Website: apple
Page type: customer-info-address
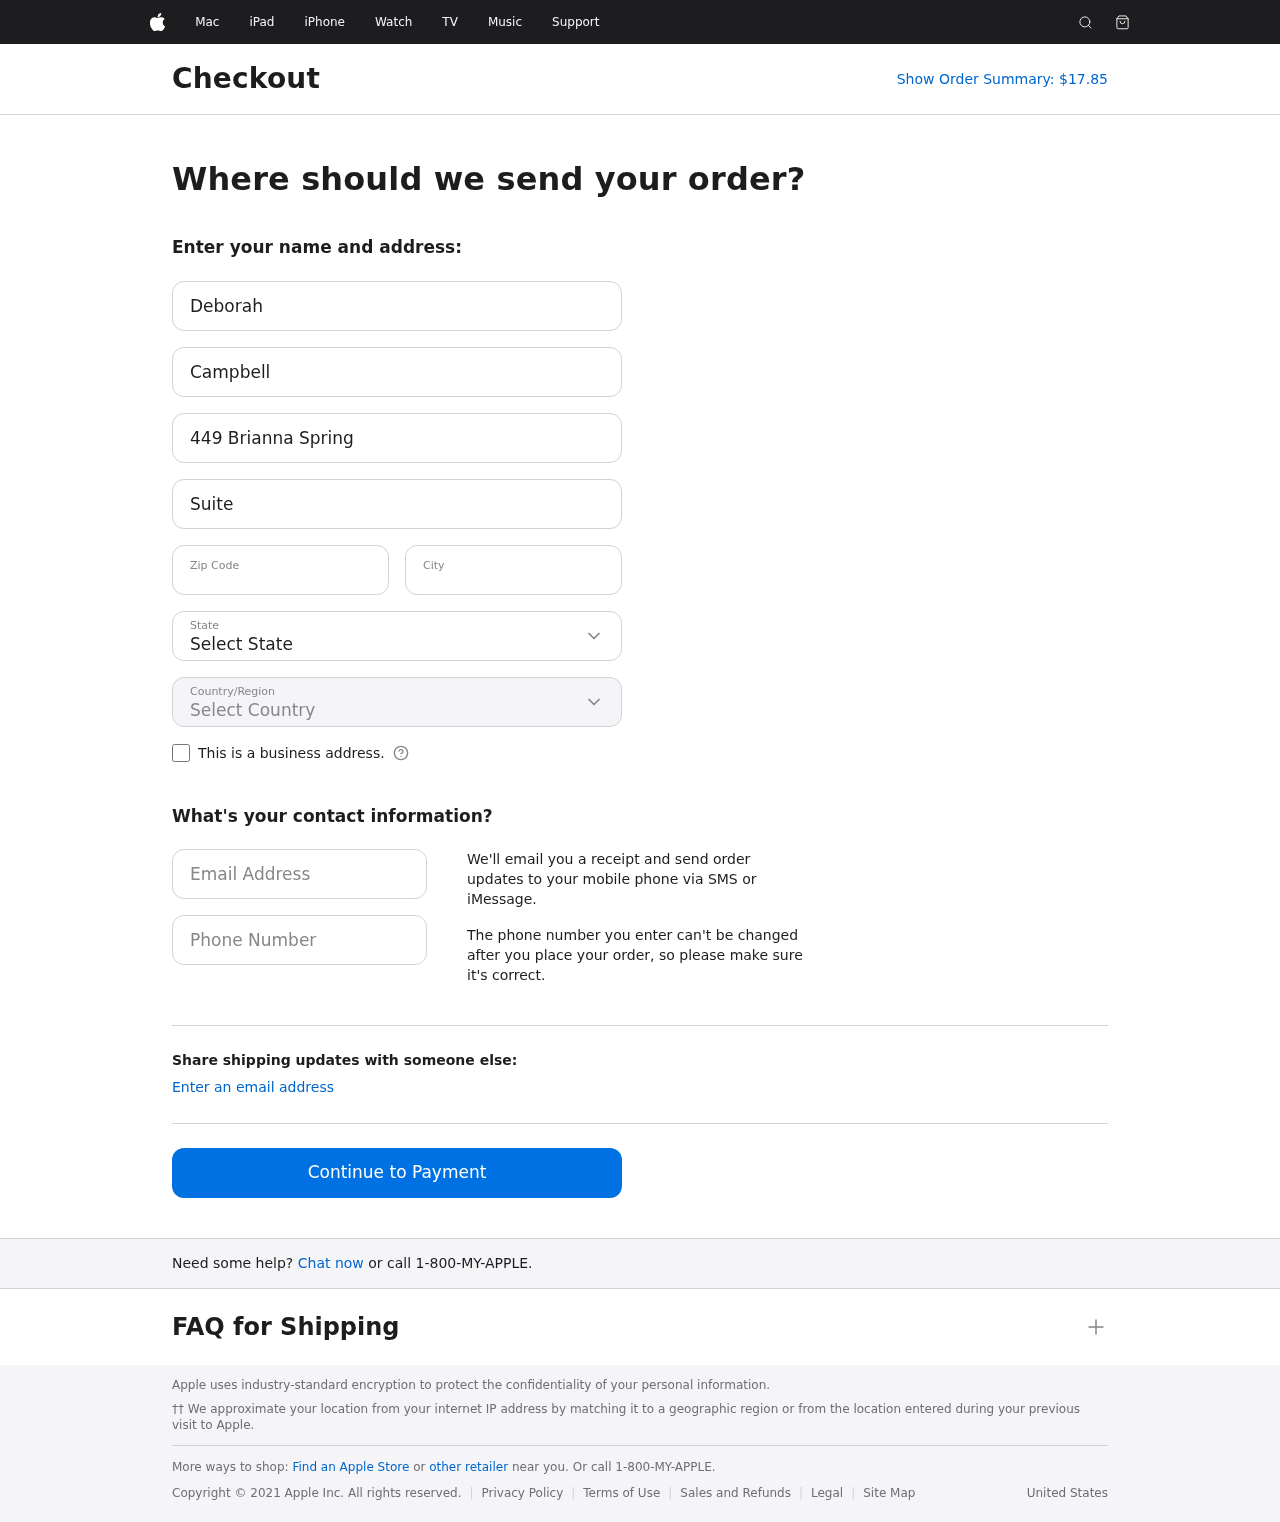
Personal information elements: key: PII_CITY
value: North Andre
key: PII_COUNTRY
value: United States
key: PII_EMAIL
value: dcampbell@gmail.com
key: PII_FIRSTNAME
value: Deborah
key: PII_LASTNAME
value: Campbell
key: PII_PHONE
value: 7734395206
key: PII_POSTCODE
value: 61726
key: PII_STATE
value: New Hampshire
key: PII_STREET
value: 449 Brianna Spring
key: PII_STREET2
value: Suite 726
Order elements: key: ORDER_TOTAL
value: Show Order Summary: $17.85